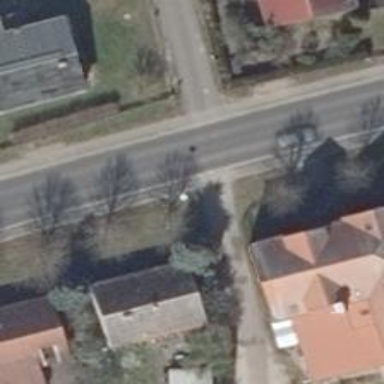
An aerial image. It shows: Secondary road with asphalt surface and sidewalks on both sides.